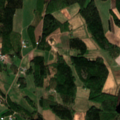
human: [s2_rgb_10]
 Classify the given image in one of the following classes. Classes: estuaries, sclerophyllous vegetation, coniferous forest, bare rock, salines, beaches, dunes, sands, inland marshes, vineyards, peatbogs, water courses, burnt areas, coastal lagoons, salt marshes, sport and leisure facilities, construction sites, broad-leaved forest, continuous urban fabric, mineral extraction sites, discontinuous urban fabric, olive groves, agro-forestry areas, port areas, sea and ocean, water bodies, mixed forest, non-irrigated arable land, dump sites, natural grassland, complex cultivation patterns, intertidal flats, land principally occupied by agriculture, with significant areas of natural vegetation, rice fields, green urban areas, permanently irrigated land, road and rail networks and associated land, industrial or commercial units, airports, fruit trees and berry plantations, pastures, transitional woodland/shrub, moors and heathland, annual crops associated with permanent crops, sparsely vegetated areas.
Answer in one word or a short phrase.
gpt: land principally occupied by agriculture, with significant areas of natural vegetation, coniferous forest, water bodies